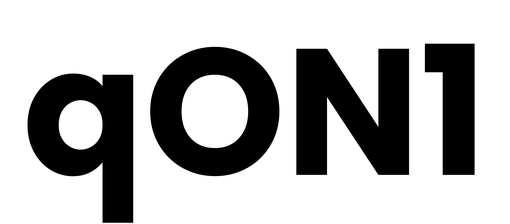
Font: Poppins-Bold